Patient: sex F, age 26
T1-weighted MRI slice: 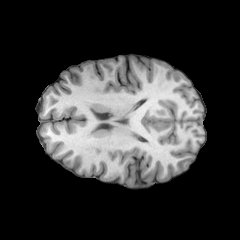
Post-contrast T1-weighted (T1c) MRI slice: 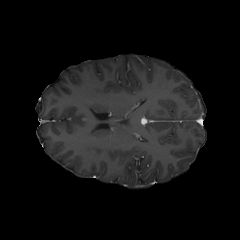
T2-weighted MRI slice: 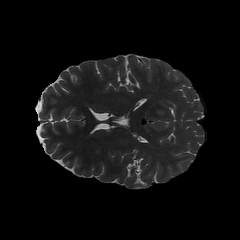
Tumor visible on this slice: no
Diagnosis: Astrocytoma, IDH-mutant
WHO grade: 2